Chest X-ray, PA view. Patient: 36 years old, sex M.
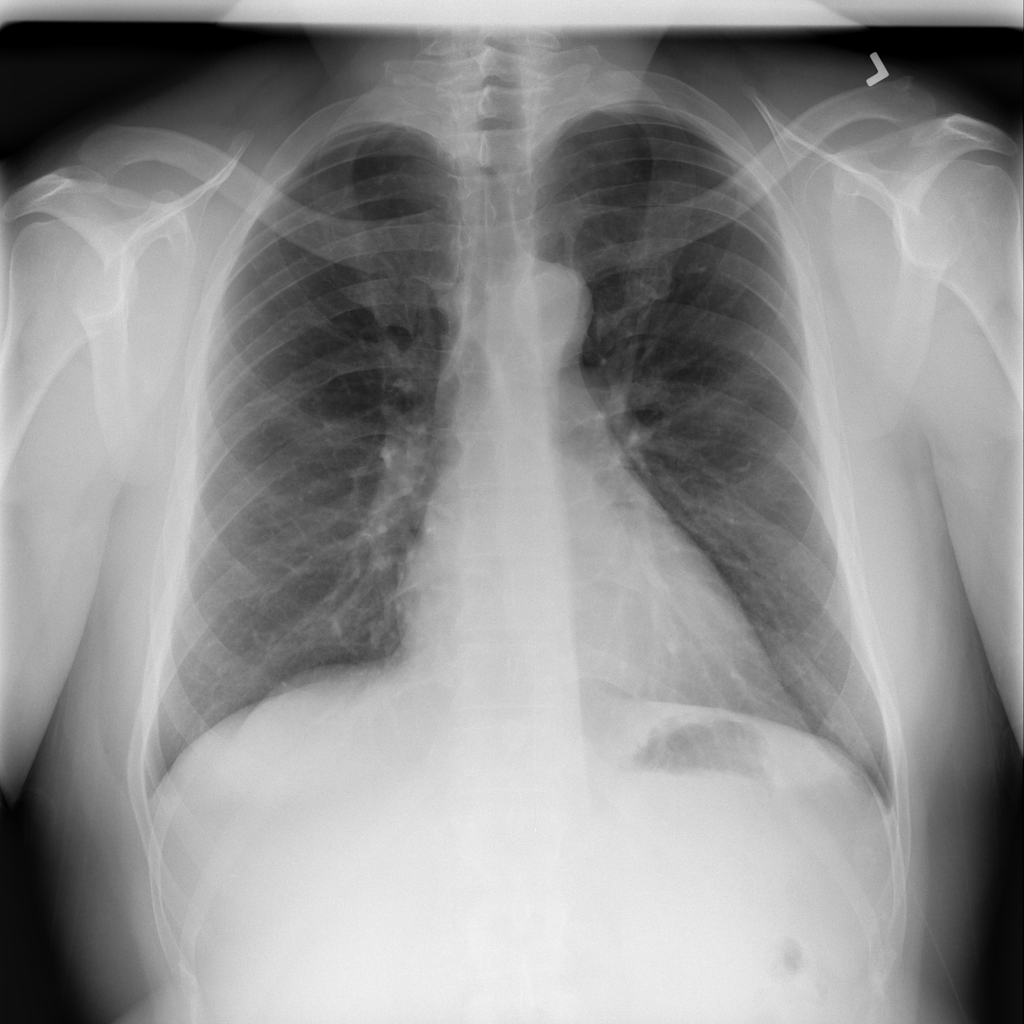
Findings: No Finding